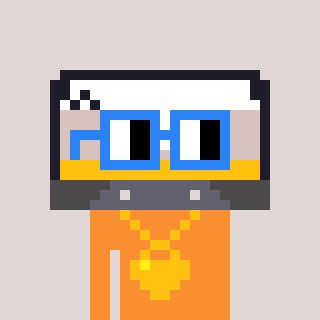
a pixel art character with square blue glasses, a cassette tape-shaped head and a orange-colored body on a warm background